九年级 · 度量几何学
如图, 等腰 Rt $\triangle A B C$ 内接于圆 $O$, 直径 $A B=2 \sqrt{2}, D$ 是圆上一动点, 连接 $A D, C D$, $B D$, 且 $C D$ 交 $A B$ 于点 $G$. 下列结论: (1) $D C$ 平分 $\angle A D B$; (2) $\angle D A C=\angle A G C$; (3)当 $A D=C D$, 四边形 $A D B C$ 的面积为 $8 \sqrt{3}$; (4)当 $B D=2$ 时, 四边形 $A D B C$ 的周长最大, 正确的有（）

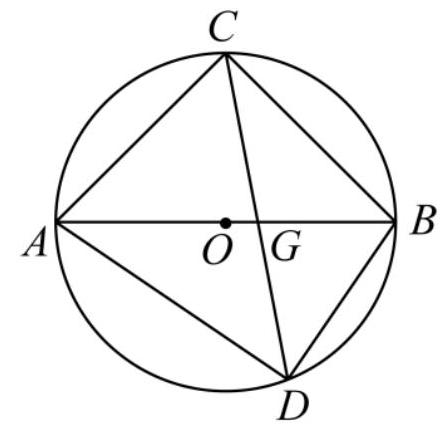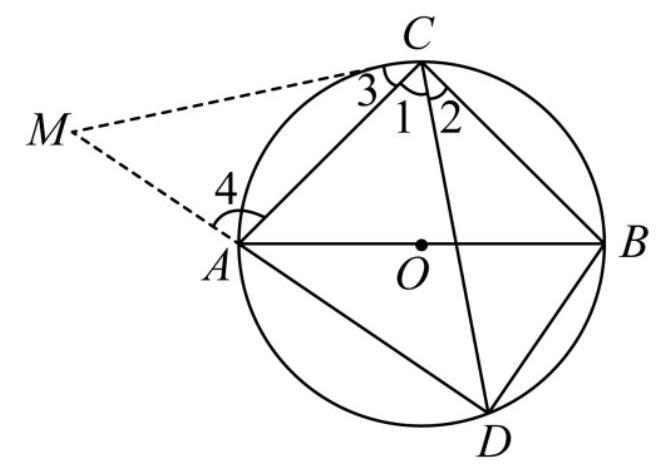
A. (1)(2)
B. (2)(3)
C. (1)(2)(4)
D. (1)(3)(4)
答案: C
解析: 证明 $A C=A B, A C=A B$, 由圆周角定理以及三角形的外角性质即可证明(1)(2)正确;作 $M C \perp C D$, 交 $D A$ 延长线于 $M$, 证明 $B D=(\sqrt{2}-1) A D$, 利用勾股定理以及三角形面积公式即可证明(3)错误; 当 $A D=B D$ 时, 四边形 $A D B C$ 的周长最大, 据此求解即可.
【详解】解: $\because$ 等腰 Rt $\triangle A B C$ 内接于圆 $O$, 且 $A B$ 为直径,

$\therefore A C=A B, A C=A B$,

$\therefore \angle A D C=\angle B D C$, 即 $D C$ 平分 $\angle A D B$; 故(1)正确;

$\because A C=A B$,

$\therefore \angle A D C=\angle C A B$,

$\because \angle D A C=\angle C A B+\angle D A B, \angle A G C=\angle A D C+\angle D A B$,

$\therefore \angle D A C=\angle A G C$; 故(2)正确;

作 $M C \perp C D$, 交 $D A$ 延长线于 $M$,

$\because \angle 1+\angle 3=90^{\circ}=\angle 1+\angle 2$,

$\therefore \angle 2=\angle 3$,

$\because A 、 C 、 B 、 D$ 四点共圆,

$\therefore \angle 4+\angle C A D=180^{\circ}, \angle C A D+\angle C B D=180^{\circ}$,

$\therefore \angle 4=\angle C B D$,

$\therefore \triangle C B D \cong \triangle C A M(\mathrm{ASA})$,

$\therefore A M=B D, C M=C D$,

$\because \angle M C D=90^{\circ}$,

$\therefore \triangle M C D$ 是等腰直角三角形,

由勾股定理得: $D M=\sqrt{2} C D$,

$\because D M=D A+A M=D A+B D$,

$\therefore B D+A D=\sqrt{2} C D$;

$\because A D=C D$,

$\therefore B D=(\sqrt{2}-1) A D$;

$\because$ 直径 $A B=2 \sqrt{2}, A D^{2}+B D^{2}=A B^{2}, A C^{2}+B C^{2}=A B^{2}$,
$\therefore A D^{2}+[(\sqrt{2}-1) A D]^{2}=(2 \sqrt{2})^{2}, \quad A C=B C=2$,

$\therefore A D^{2}=\frac{4}{2-\sqrt{2}}=2(2+\sqrt{2})$,

四边形 $A D B C$ 的面积为 $\frac{1}{2} \times A C \times B C+\frac{1}{2} \times A D \times B D$

$=2+\frac{1}{2} \times A D \times(\sqrt{2}-1) A D$

$=2+\frac{1}{2} \times 2(2+\sqrt{2})(\sqrt{2}-1)$

$=2+\sqrt{2}$, 故(3)错误;

$\because A C=B C=2$, 要使四边形 $A D B C$ 的周长最大, $A D+B D$ 要最大,

$\therefore$ 当 $A D=B D$ 时, 四边形 $A D B C$ 的周长最大,

此时, $A D=B D=2$, 故(4)正确;

综上, (1)(2)(4)正确;

故选: C

【点睛】本题考查了圆内接四边形的性质, 全等三角形的性质和判定, 勾股定理, 圆周角定理, 等腰直角三角形的性质等知识点的综合运用, 综合性比较强, 难度偏大.